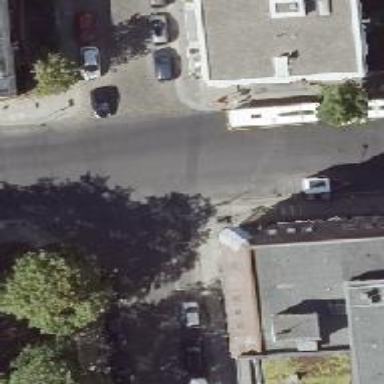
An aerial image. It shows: Residential road with asphalt surface and separate sidewalks. There are parallel parking lanes on both sides of the road.